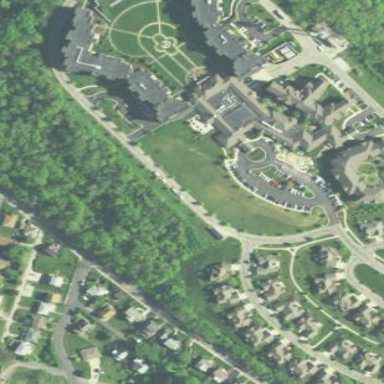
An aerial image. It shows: House that serves as nursing home.